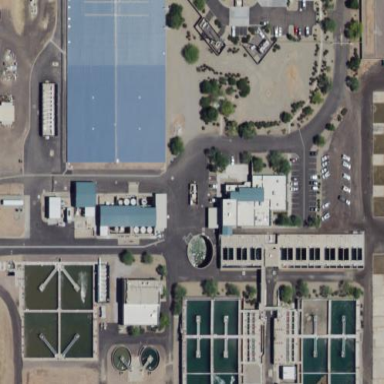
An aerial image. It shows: Wastewater plant.